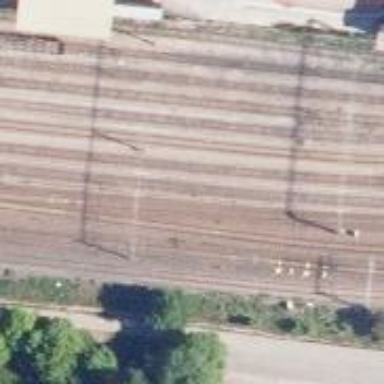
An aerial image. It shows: Railway signal.